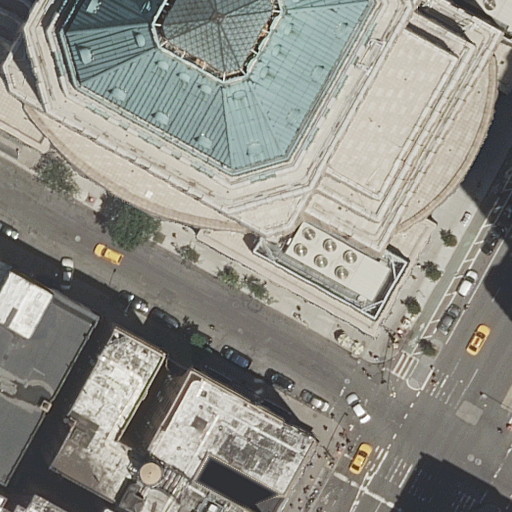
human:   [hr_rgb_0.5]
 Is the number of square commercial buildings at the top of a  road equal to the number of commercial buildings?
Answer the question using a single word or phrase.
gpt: no

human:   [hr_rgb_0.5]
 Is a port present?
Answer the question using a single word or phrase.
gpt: no

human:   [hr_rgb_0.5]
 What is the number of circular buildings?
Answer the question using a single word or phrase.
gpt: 0

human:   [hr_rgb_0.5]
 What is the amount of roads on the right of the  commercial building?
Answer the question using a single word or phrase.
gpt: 4

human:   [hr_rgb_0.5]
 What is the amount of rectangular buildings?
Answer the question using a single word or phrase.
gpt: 3

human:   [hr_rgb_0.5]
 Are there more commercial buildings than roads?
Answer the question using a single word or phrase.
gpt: no

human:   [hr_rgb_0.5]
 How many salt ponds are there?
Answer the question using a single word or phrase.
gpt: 0

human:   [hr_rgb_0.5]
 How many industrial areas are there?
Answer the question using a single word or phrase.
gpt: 0

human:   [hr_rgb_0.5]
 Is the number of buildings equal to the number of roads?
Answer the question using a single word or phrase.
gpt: yes

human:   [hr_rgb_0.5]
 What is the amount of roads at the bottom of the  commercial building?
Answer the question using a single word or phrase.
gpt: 4

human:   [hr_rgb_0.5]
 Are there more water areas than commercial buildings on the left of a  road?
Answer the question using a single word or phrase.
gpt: no

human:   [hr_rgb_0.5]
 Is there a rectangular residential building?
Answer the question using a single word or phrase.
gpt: yes

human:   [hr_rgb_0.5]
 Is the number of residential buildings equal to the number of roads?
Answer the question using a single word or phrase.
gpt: no

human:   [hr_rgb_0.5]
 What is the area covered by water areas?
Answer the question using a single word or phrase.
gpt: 0m2

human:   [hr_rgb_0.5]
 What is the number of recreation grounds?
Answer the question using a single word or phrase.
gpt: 0

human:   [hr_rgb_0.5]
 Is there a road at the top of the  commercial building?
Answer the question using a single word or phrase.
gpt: no

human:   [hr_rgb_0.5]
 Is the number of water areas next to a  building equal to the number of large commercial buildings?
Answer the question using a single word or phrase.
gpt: yes

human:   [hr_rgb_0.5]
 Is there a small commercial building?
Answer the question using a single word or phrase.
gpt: no

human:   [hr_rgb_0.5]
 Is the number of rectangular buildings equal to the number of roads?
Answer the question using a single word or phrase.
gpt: no

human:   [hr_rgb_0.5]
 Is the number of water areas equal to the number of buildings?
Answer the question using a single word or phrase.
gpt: no

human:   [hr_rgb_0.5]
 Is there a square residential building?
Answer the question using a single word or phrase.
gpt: no

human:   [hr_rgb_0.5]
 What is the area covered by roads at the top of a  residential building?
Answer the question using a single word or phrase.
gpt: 0m2

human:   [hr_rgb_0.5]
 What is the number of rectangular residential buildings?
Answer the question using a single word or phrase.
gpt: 2

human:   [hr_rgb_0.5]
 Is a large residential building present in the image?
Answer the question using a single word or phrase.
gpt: no

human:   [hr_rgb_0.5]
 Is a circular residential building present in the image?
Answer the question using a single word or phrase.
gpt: no

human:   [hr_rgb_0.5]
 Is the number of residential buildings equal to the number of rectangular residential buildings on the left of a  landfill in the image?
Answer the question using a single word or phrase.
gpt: no

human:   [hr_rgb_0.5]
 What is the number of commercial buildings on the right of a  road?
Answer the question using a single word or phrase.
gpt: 0

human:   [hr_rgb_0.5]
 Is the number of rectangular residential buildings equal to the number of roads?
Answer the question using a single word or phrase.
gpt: no

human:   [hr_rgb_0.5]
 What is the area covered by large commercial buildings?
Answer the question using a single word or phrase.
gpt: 0m2

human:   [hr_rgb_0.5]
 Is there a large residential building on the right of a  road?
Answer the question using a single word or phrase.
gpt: no

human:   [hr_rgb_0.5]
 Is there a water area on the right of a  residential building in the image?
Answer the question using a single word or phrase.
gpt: no

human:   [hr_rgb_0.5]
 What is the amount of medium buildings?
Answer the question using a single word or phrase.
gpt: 3

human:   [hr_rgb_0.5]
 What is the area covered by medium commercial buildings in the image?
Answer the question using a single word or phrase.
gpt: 437m2

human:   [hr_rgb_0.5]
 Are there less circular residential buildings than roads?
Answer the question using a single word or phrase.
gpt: yes

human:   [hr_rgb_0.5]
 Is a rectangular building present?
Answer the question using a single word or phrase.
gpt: yes

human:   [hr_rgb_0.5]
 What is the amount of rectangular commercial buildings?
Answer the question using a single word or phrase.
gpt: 1